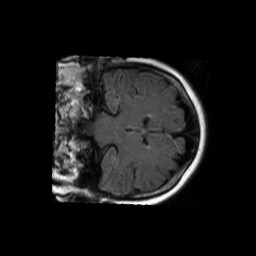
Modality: FLAIR
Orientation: coronal
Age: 67
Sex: female
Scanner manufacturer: philips
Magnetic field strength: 1.5 T
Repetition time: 6 s
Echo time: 0.12 s